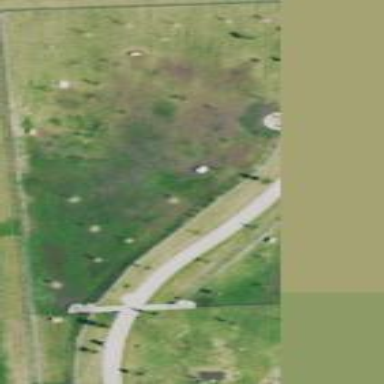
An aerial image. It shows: Fenced dog park area for leisure land.